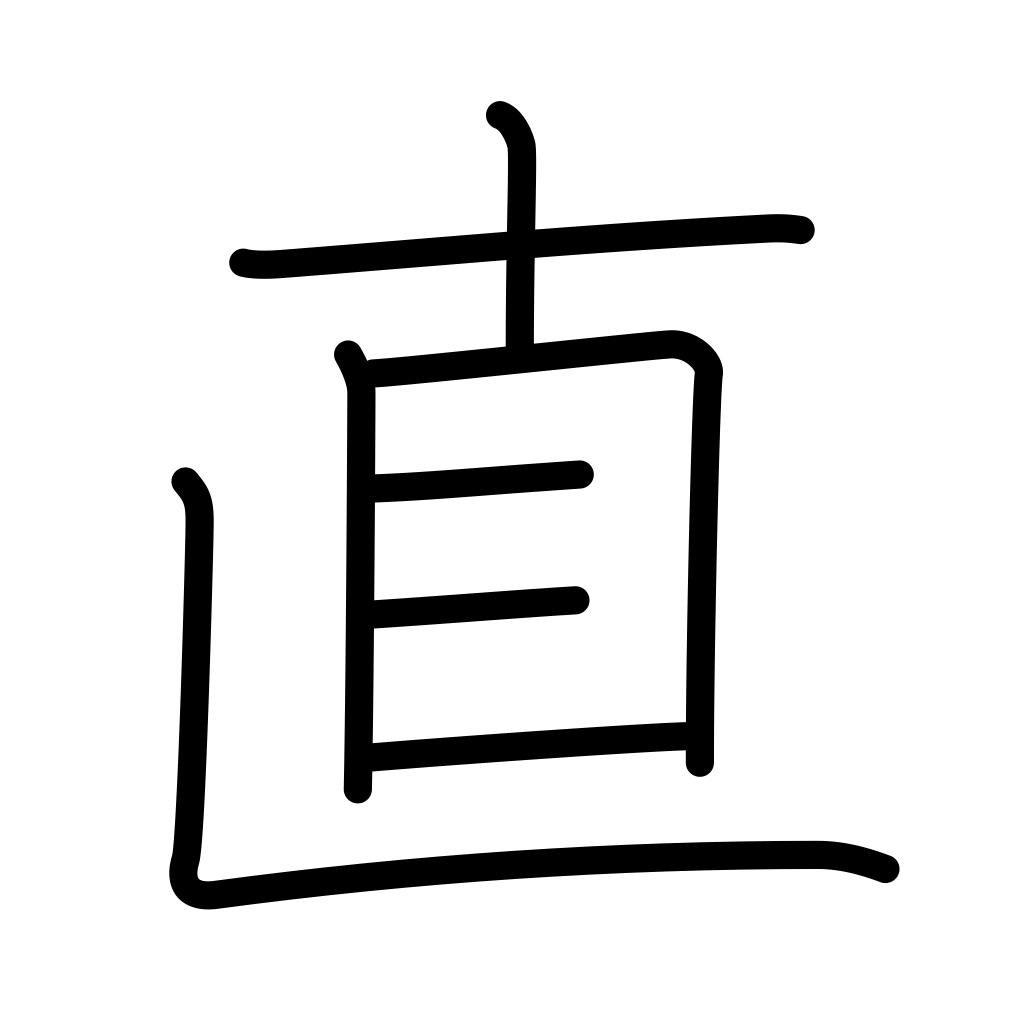
Meaning: straightaway, honesty, frankness, fix, repair